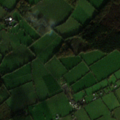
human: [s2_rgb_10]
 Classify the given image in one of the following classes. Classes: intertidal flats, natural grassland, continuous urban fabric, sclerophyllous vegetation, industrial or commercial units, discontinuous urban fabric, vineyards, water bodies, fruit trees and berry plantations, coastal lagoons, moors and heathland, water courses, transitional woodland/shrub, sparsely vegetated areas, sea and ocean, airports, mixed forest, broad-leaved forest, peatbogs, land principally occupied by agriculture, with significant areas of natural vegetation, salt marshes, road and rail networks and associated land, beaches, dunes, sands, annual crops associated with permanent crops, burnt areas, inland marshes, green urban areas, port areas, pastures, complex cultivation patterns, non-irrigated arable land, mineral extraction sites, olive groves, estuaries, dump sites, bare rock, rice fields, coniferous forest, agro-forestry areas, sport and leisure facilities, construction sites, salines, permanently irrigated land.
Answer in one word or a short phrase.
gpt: pastures, complex cultivation patterns, broad-leaved forest, coniferous forest